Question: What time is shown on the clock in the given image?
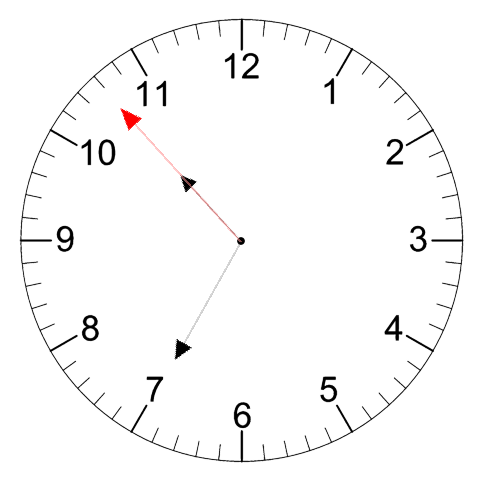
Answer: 10:34:53